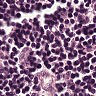
Metastatic tissue present: no